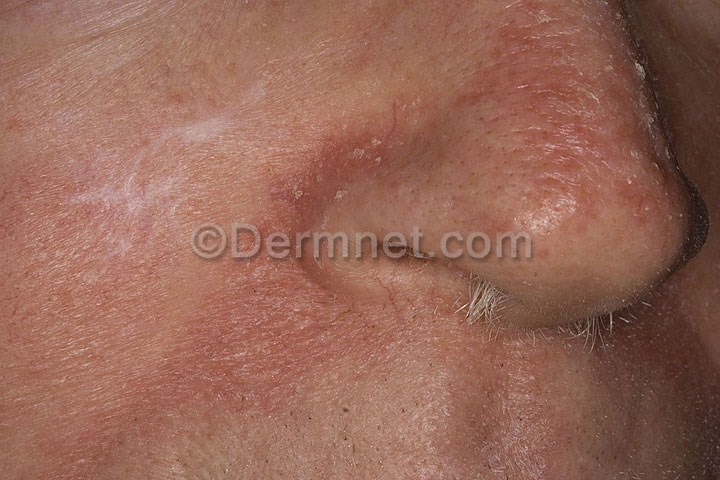
Disease: Acne and Rosacea Photos